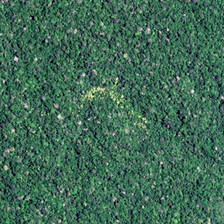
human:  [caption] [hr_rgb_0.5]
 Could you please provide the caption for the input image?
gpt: many green trees are in a piece of forest .

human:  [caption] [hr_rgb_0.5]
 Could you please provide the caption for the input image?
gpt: many green trees are in a piece of forest .

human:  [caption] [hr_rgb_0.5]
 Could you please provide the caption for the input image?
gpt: this piece of the green forest is dense .

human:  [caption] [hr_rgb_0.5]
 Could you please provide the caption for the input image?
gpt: this piece of the forest is green and dense .

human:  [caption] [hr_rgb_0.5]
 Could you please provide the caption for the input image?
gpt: this piece of the forest is green and dense .